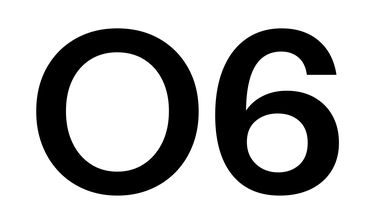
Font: InstrumentSans_SemiBold